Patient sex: M
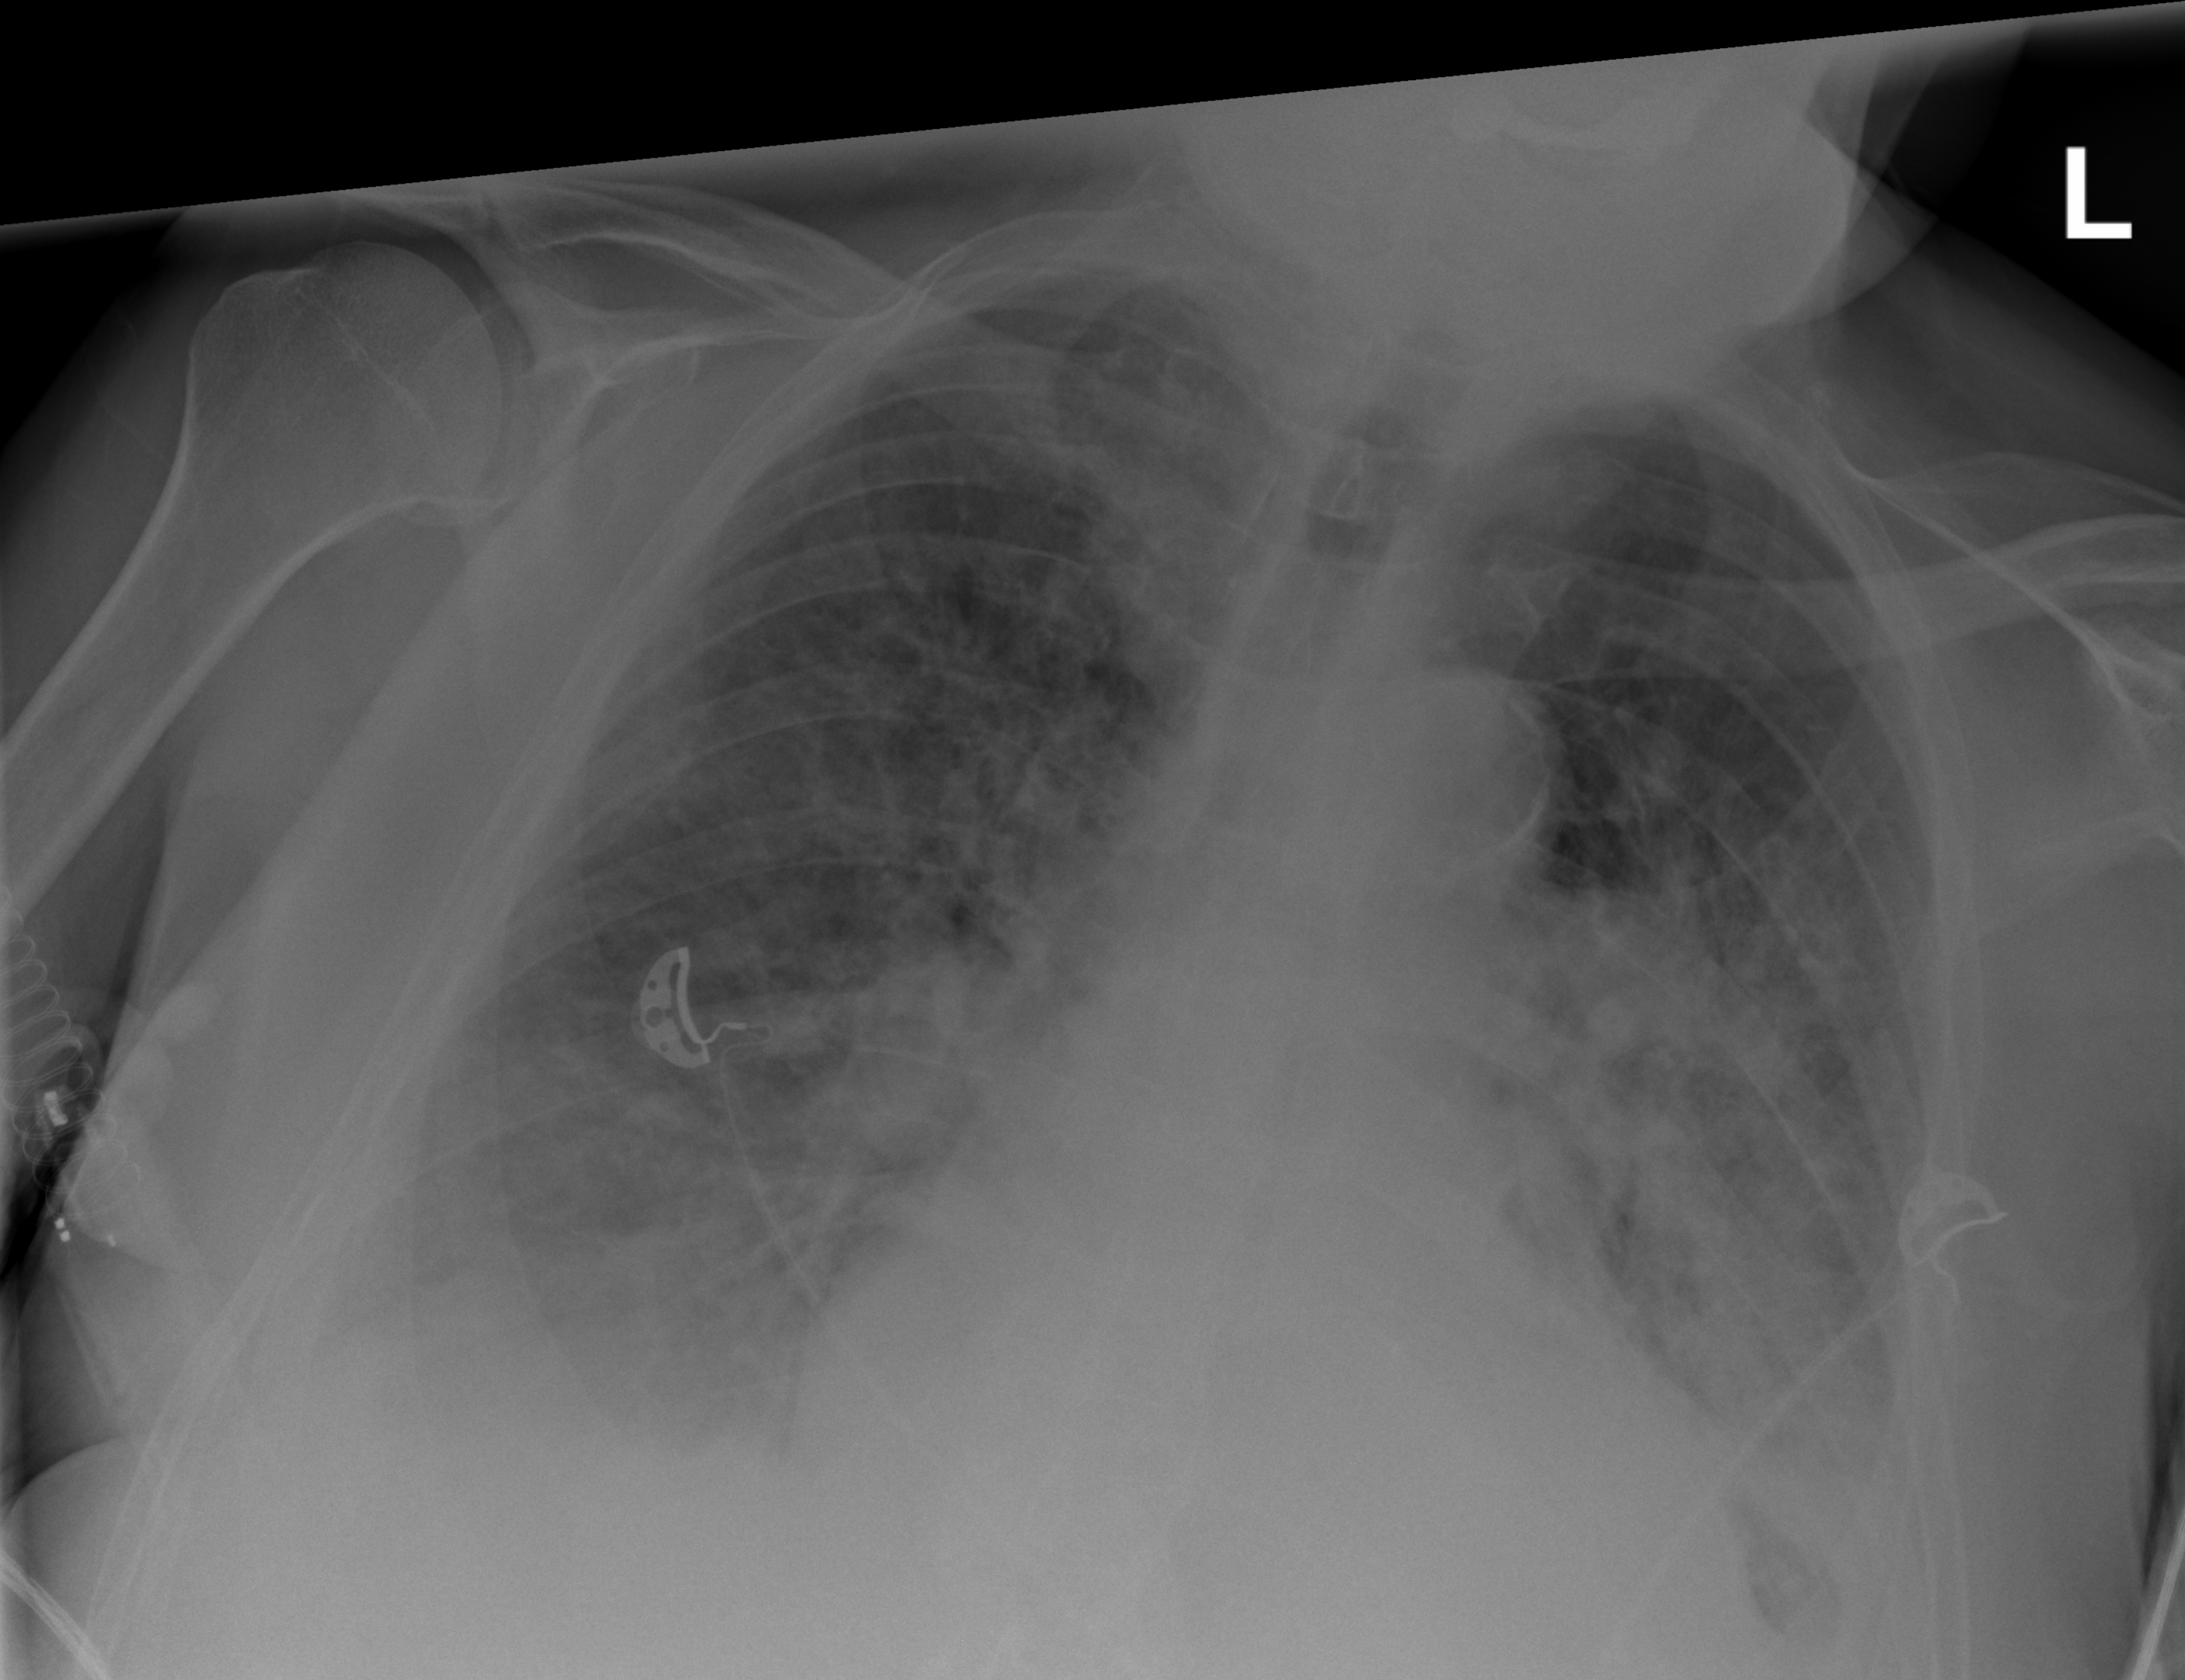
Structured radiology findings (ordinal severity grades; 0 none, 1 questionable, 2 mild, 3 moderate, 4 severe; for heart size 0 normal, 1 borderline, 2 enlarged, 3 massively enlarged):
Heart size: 2
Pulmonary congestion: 3
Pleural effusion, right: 2
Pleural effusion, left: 2
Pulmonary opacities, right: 2
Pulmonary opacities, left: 2
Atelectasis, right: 2
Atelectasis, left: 2